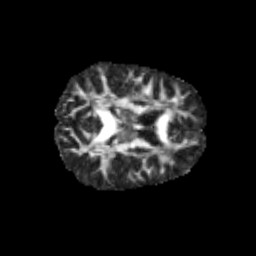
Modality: FA
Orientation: axial
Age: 10
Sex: female
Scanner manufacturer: siemens
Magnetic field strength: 3 T
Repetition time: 3.8 s
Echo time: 0.07 s